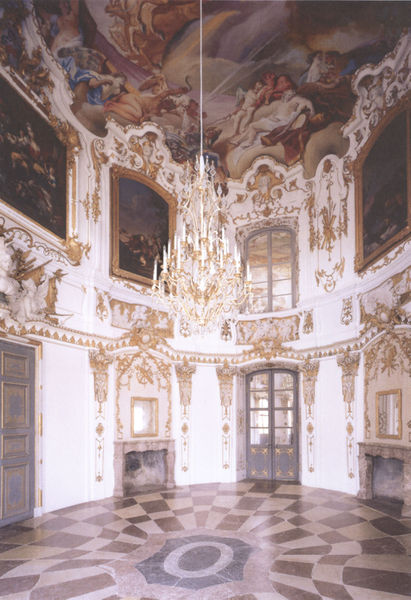
Titel: Schloss Alteglofsheim
Künstler: Cosmas Damian Asam
Standort: Alteglofsheim, Schloss (EU - D - Bayern)
Schlagwörter: gemälde, fenster, tür, weiss, rot, schloss, barock, spiegel, boden, gold, rund, saal, figuren, salon, dekor, wandmalerei, kronleuchter, halle, foto, fliesen, mosaik, deckengemälde, deckenmalerei